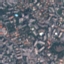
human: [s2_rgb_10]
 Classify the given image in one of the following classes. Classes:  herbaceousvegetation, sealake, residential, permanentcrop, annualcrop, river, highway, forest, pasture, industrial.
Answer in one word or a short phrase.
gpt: Residential